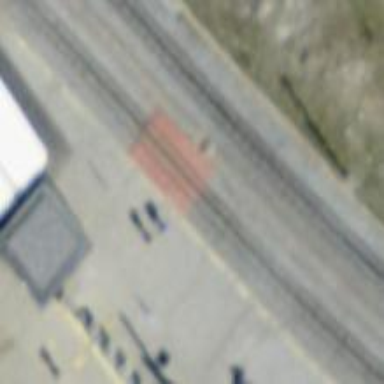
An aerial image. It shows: Railway crossing.